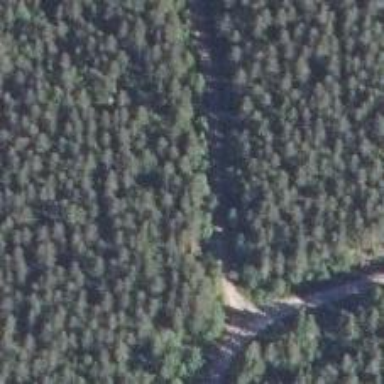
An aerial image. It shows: Track road with grade4 tracktype.